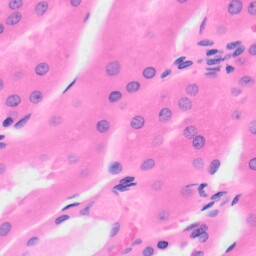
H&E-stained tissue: Kidney